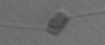
Label: Chaetoceros_tenuissimus